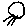
Label: sun